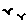
Label: bird